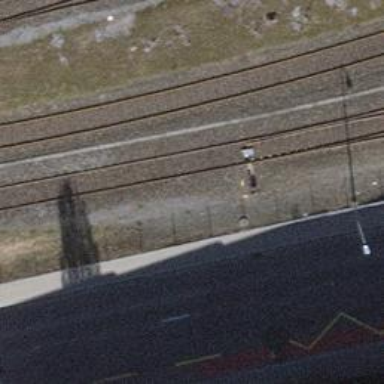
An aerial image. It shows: Railway switch.